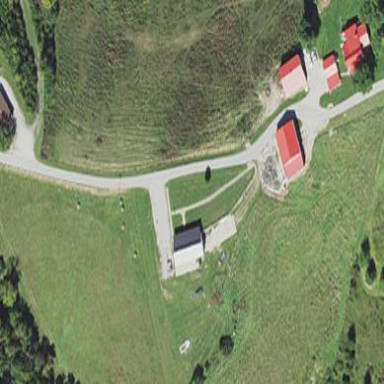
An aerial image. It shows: Farmyard area.